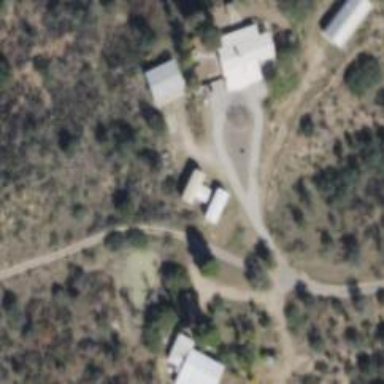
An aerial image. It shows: Driveway.